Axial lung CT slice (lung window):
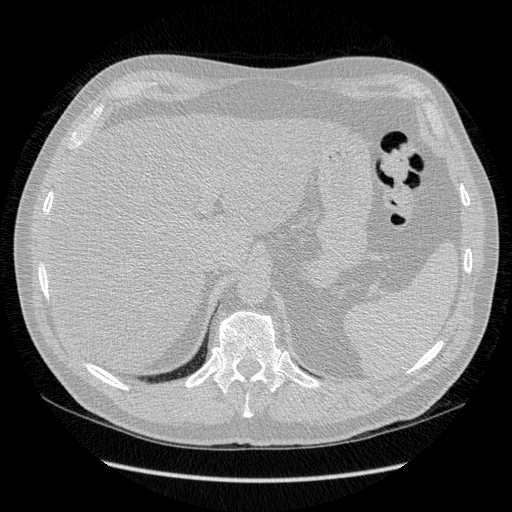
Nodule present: no